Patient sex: M
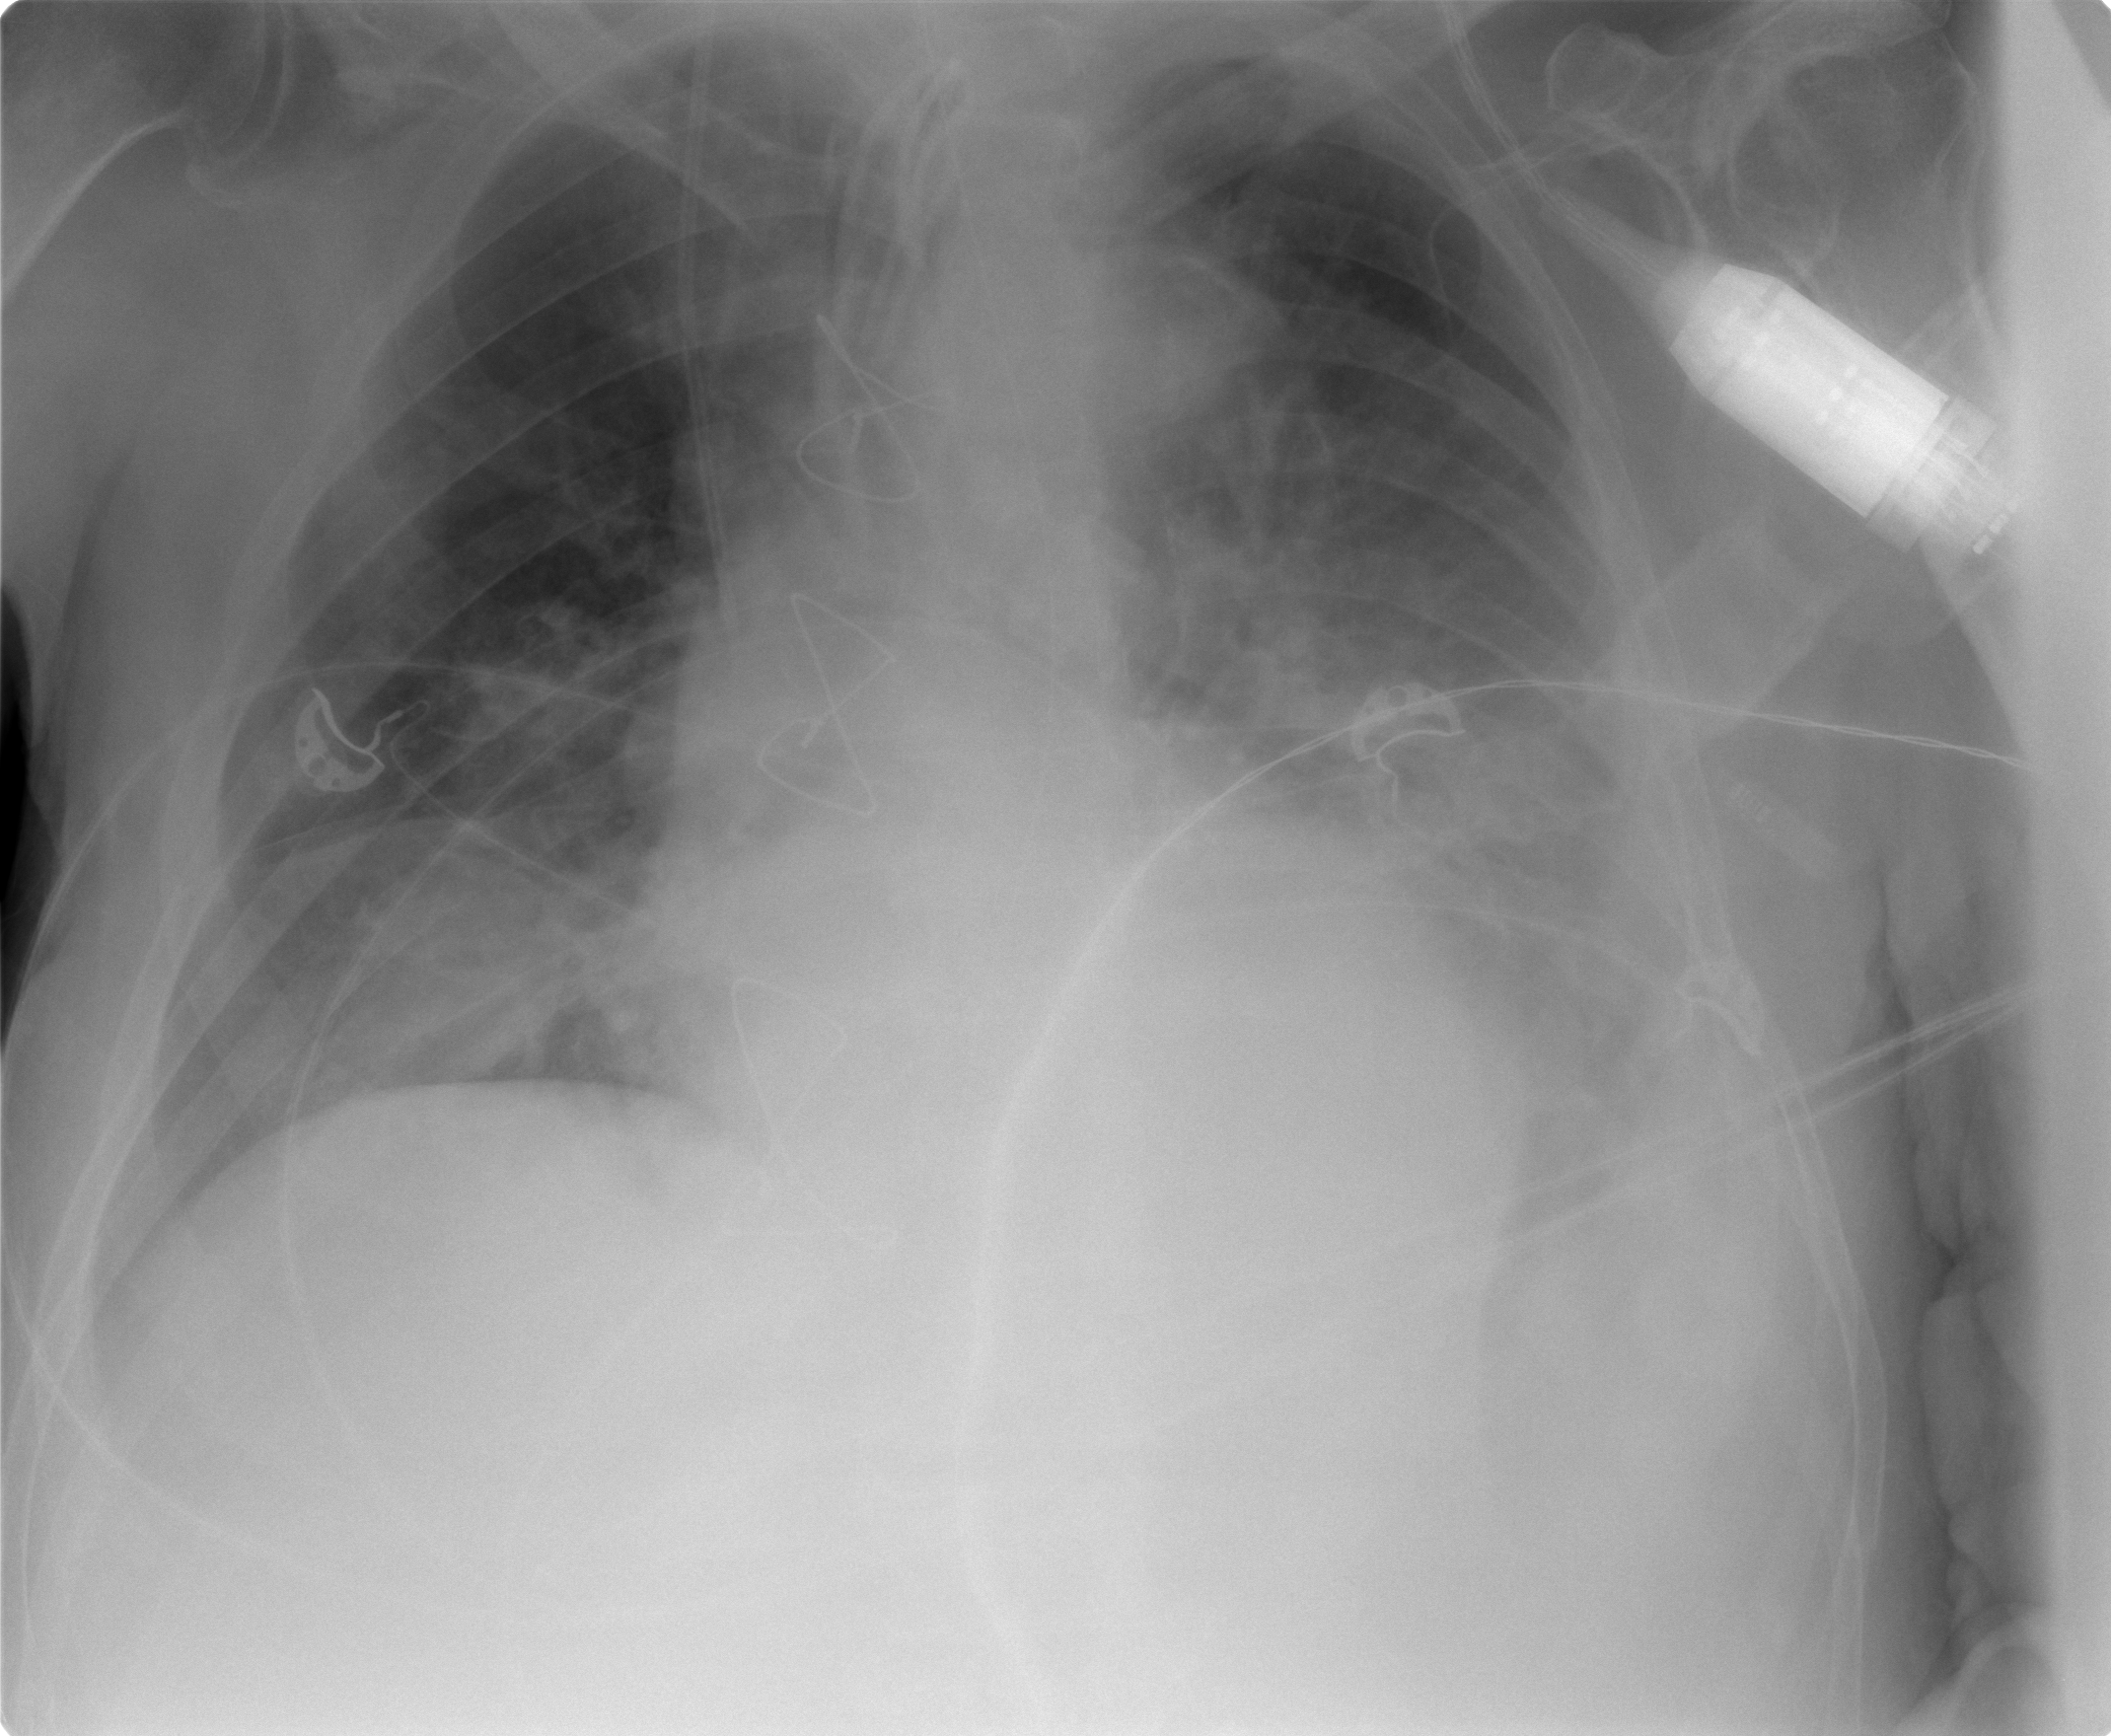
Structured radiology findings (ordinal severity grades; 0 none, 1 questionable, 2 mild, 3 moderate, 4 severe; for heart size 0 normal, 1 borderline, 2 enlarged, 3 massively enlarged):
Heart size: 1
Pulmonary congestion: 2
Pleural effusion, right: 1
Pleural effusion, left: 3
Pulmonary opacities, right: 2
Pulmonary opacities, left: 1
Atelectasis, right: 2
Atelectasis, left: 2